Aerial crown-view tile of a tropical tree (Barro Colorado Island, Panama), acquired 20240918:
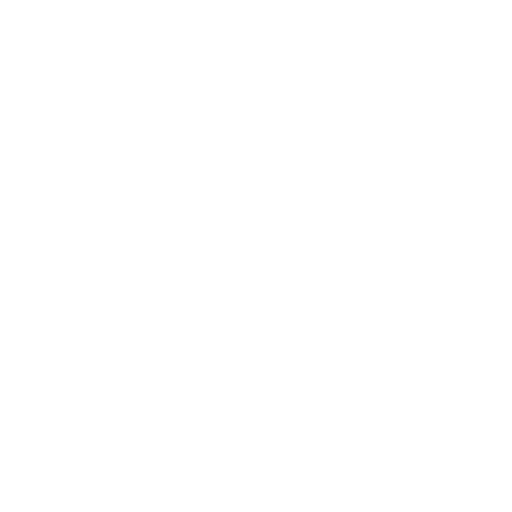
Species: Luehea seemannii
GBIF accepted scientific name: Luehea seemannii
Crown area: 104.503 m²